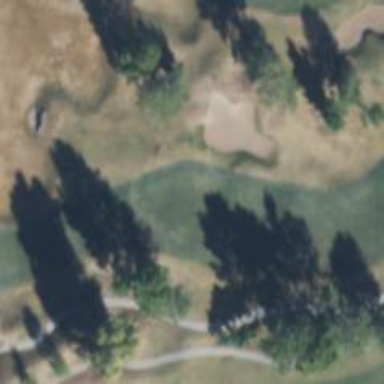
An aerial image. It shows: View of golf hole.